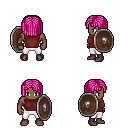
a pixel art fantasy rpg character, male body template, human, dark skin, maroon sleeveless shirt, white pants, pink pageboy hairstyle, maroon shoes, shield, four views (front, back, left, right), 2x2 character sprite sheet, small pixel art, hard edges, no anti-aliasing